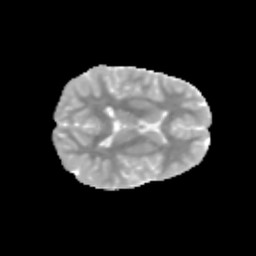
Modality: MD
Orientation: axial
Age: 10
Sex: female
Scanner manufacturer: siemens
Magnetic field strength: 3 T
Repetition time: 3.8 s
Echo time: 0.07 s